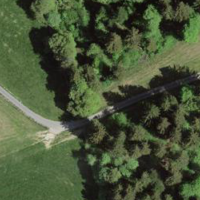
EUNIS habitat code: 44
Species observed at this site:
Senecio ovatus